Chest X-ray:
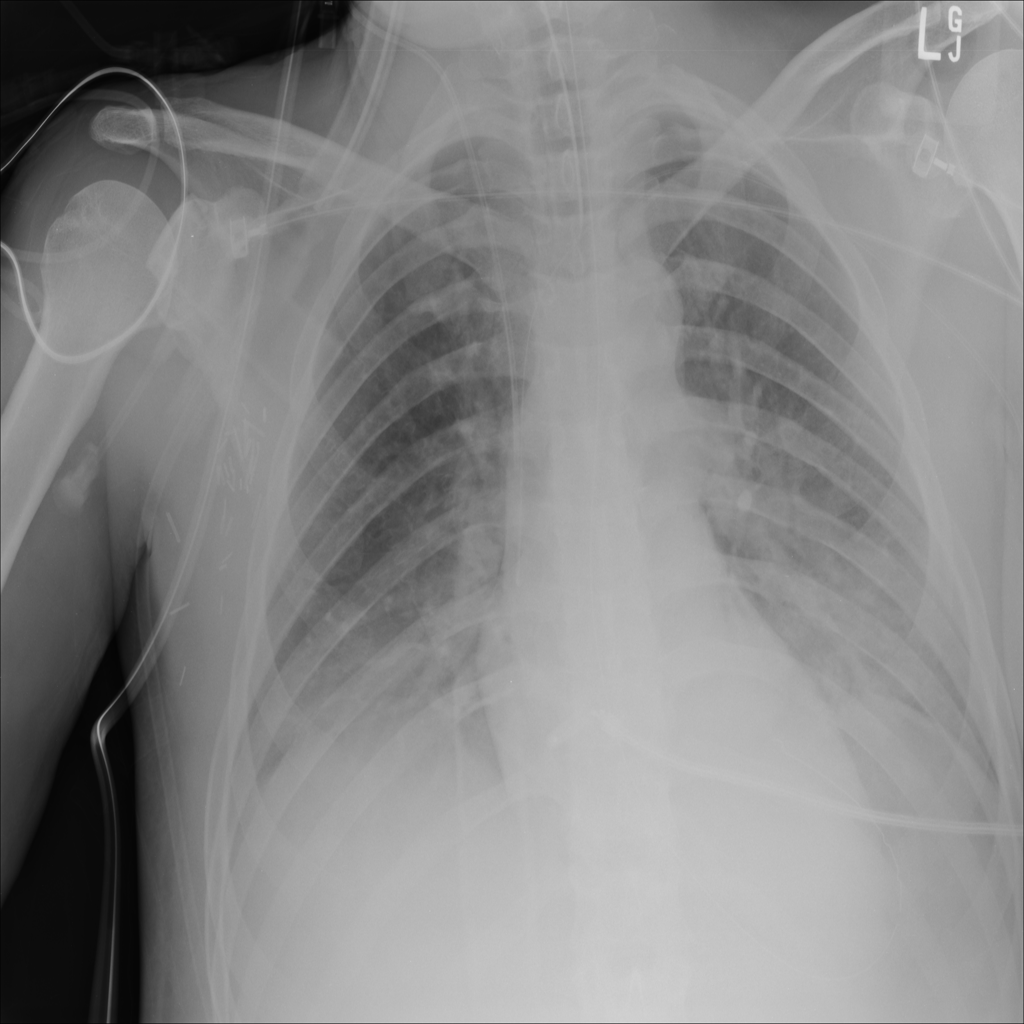
Findings: Effusion, Consolidation
No abnormal finding: no